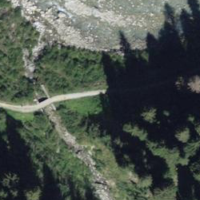
EUNIS habitat code: 24
Species observed at this site:
Chamaenerion angustifolium
Achillea macrophylla